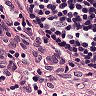
Metastatic tissue present: no